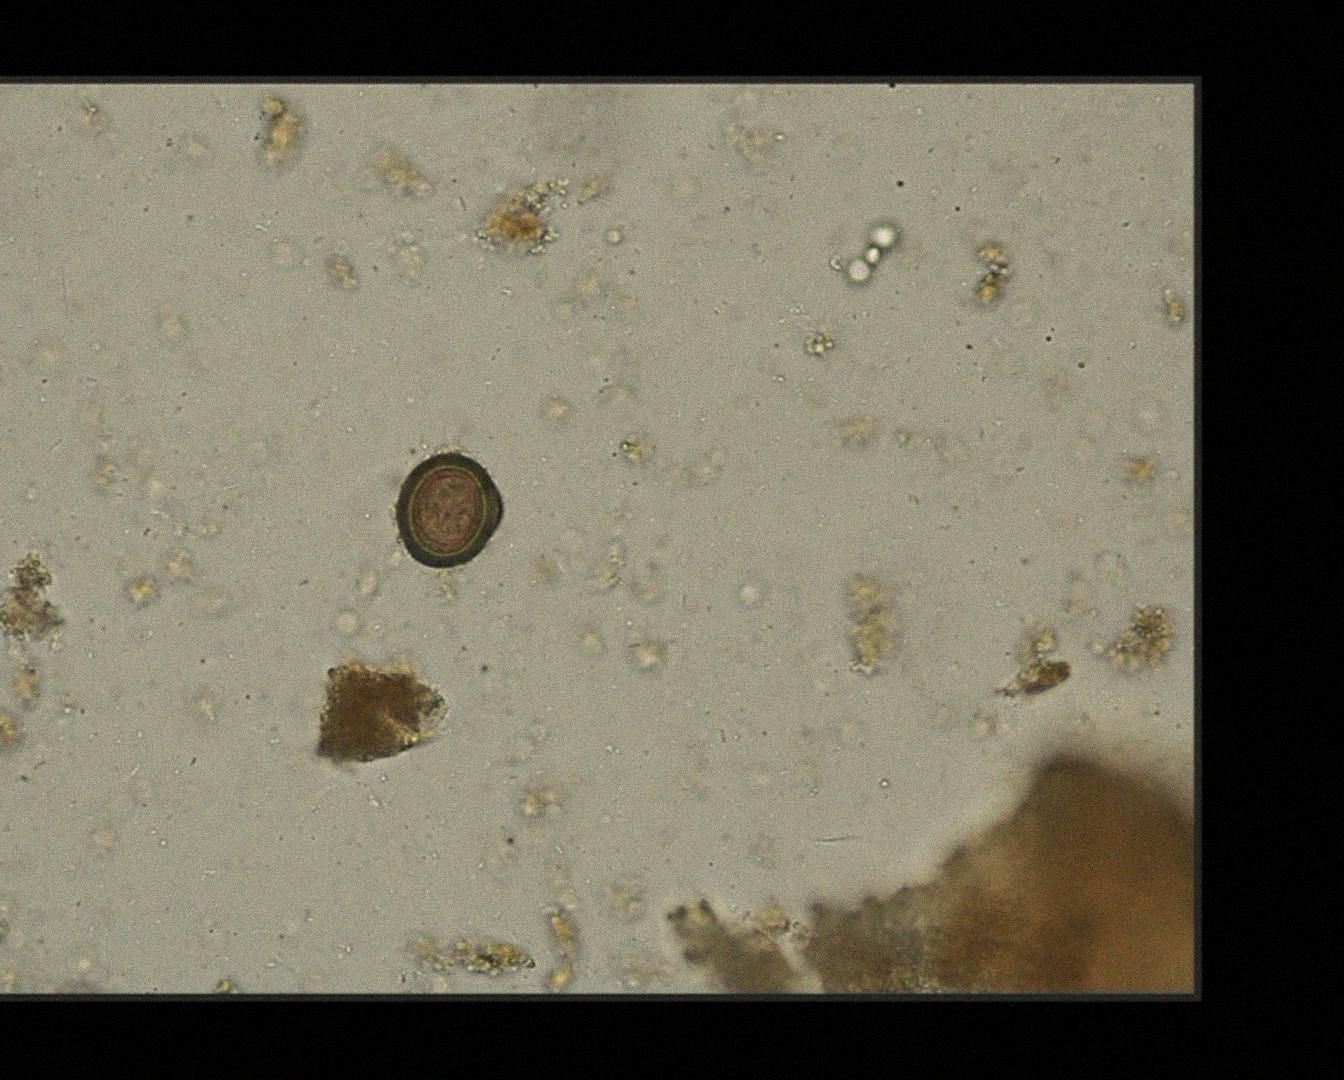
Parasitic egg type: Taenia spp. egg